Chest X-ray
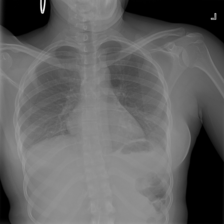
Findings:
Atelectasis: negative
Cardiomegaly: negative
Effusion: negative
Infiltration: negative
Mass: negative
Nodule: negative
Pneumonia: negative
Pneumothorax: negative
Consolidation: negative
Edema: negative
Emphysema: negative
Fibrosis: negative
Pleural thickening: negative
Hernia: negative